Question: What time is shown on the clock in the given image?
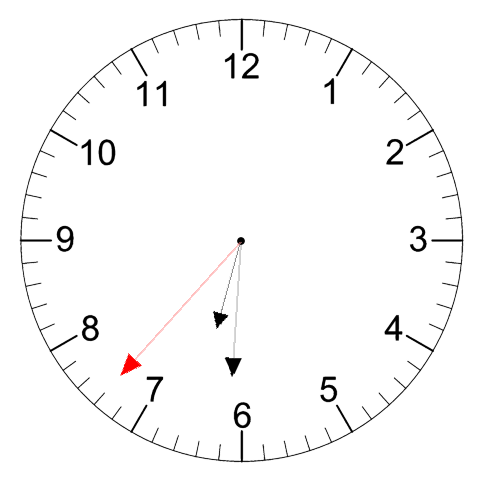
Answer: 06:30:37